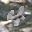
Label: 4